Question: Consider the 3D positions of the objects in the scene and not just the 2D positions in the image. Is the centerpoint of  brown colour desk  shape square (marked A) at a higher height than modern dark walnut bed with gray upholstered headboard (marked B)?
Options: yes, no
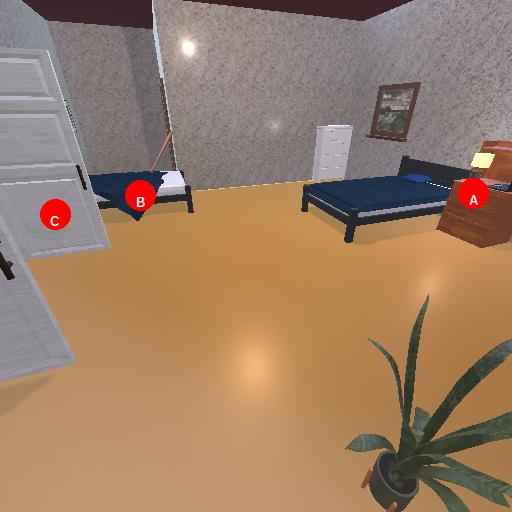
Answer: yes